Interaction volume radius: 5 \u00c5
Interaction volume height: 10 \u00c5
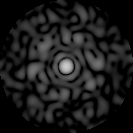
Disorder parameter: 0.8153